Question: I am learning Git. In my test repo on my machine are 2 branches:
- 'master'- 'testing'
I did check out 'testing branch' and deleted some files on the file system:
'''
helpers.php registry.class.php
... session.class.php simpleCrud.php
'''
I then run 'git add .'
- 'testing'- 'git status''git commit -m "Deleted some files from testing branch"'

1. Can someone tell me what I am doing wrong?
2. And how to do what I am trying to do?
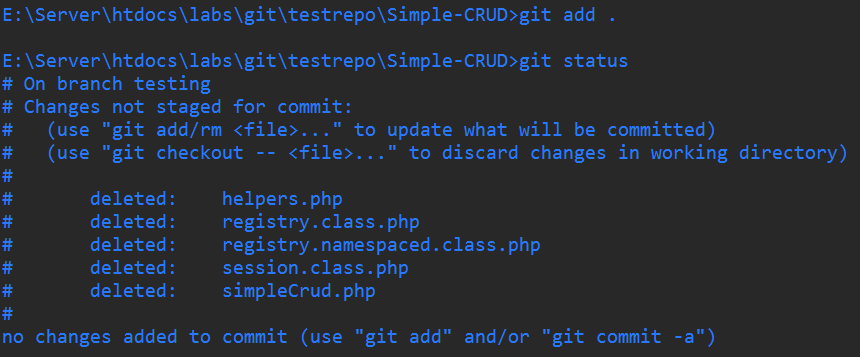
Answer: The reason your file deletion changes do not show up in git's index is because you removed the files yourself without informing git.
There are two ways now to fix this.
Use the <URL> command to make the files tracked in the index reflect the changes in your work-tree. Git would detect the file deletions in your work-tree, and update the index to correspond to this state.
'''
# Example command to update the git index to
# reflect the state of the files in the work-tree
# for the two files named helpers.php and registry.class.php
git add -u helpers.php registry.class.php
'''
To delete a file, instead of deleting it manually using 'del' or 'rm' commands in your shell, you could directly ask git to remove and note down the change in the index using the <URL>.
'''
# Example command to remove two files named
# helpers.php and registry.class.php
git rm helpers.php registry.class.php
'''
With either of the options above you should see that your status command should automatically indicate that the files have been deleted in the staging area:
'''
git status
# On branch testing
# Changes to be committed:
# (use "git reset HEAD <file>..." to unstage)
#
# deleted: helper.php
# deleted: registry.class.php
#
'''
Then you should be able to commit the changes using the 'commit' command.
'''
git commit -m "Deleted some files from testing branch"
'''